Field crop: tomato
Growth stage: 1
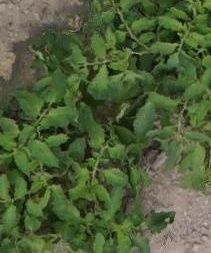
Species: tomato